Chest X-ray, PA view. Patient: 19 years old, sex M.
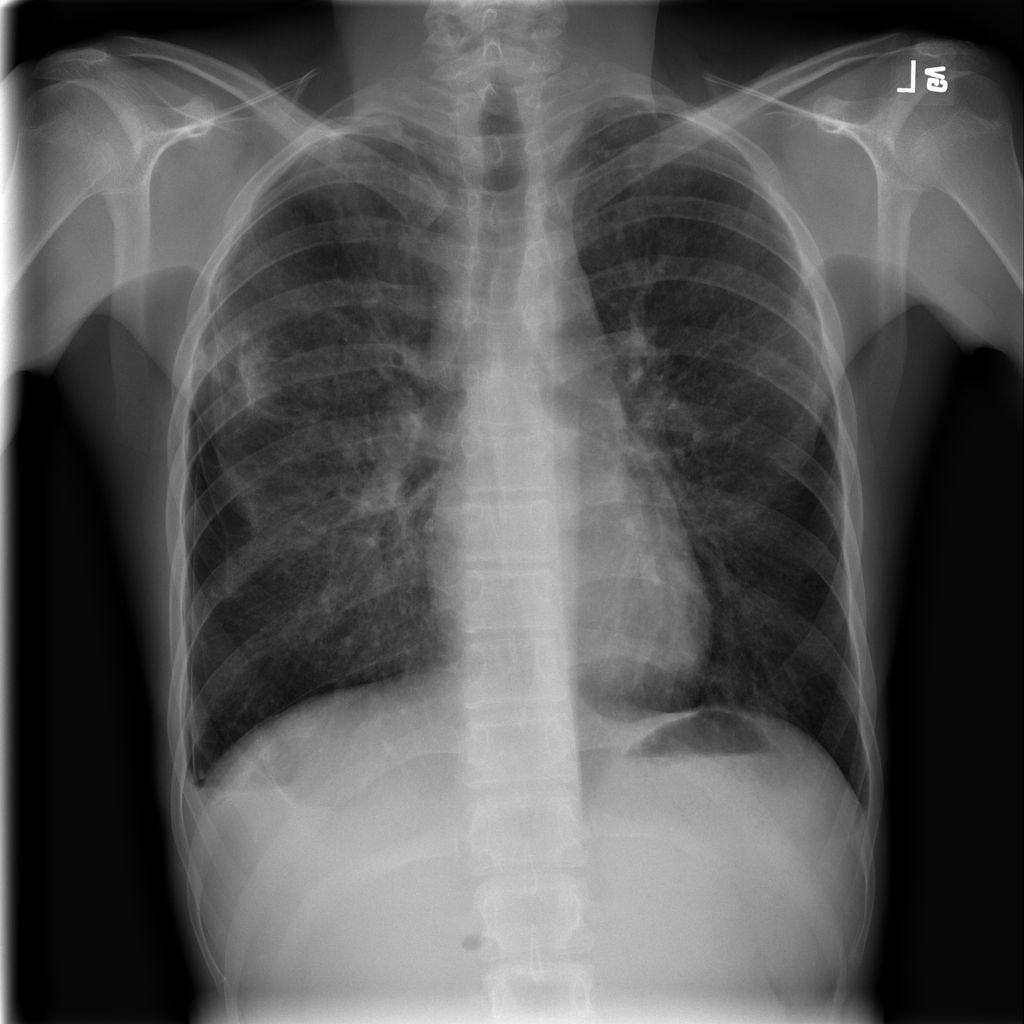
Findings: Infiltration, Pneumothorax